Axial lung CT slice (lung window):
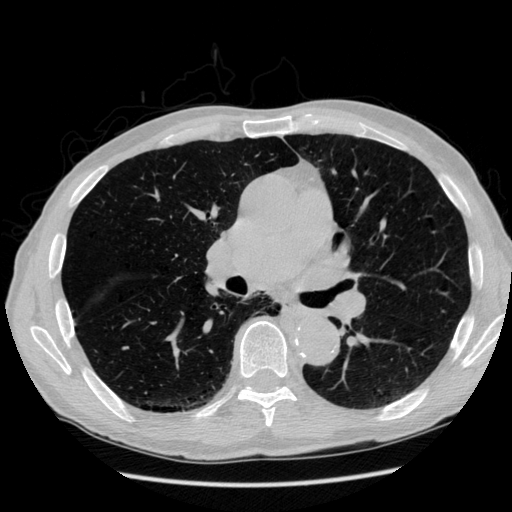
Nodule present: no